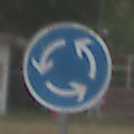
Verkehrszeichen: Kreisverkehr
Umgebung: Outdoor, Suburban
Tageszeit: Midday
Wetter: Overcast
Licht: Natural
Jahreszeit: NotSpecified
Kontrast: LowContrast